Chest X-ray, PA view. Patient: 36 years old, sex M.
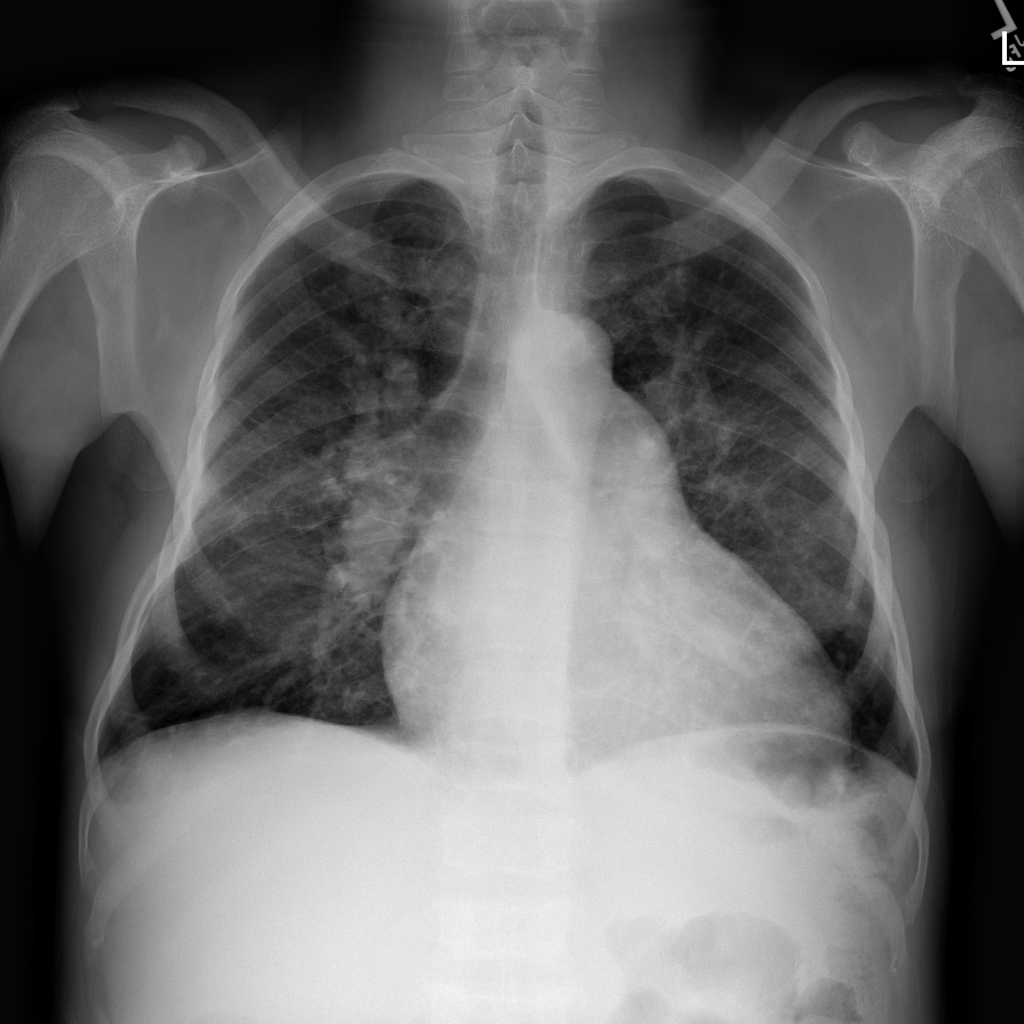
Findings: Consolidation, Infiltration